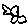
Label: bird